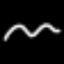
Label: squiggle